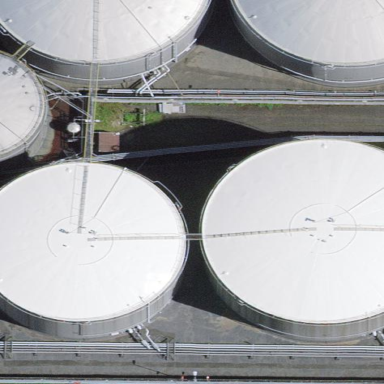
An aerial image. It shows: Building with storage tank.